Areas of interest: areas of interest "Badminton Court"
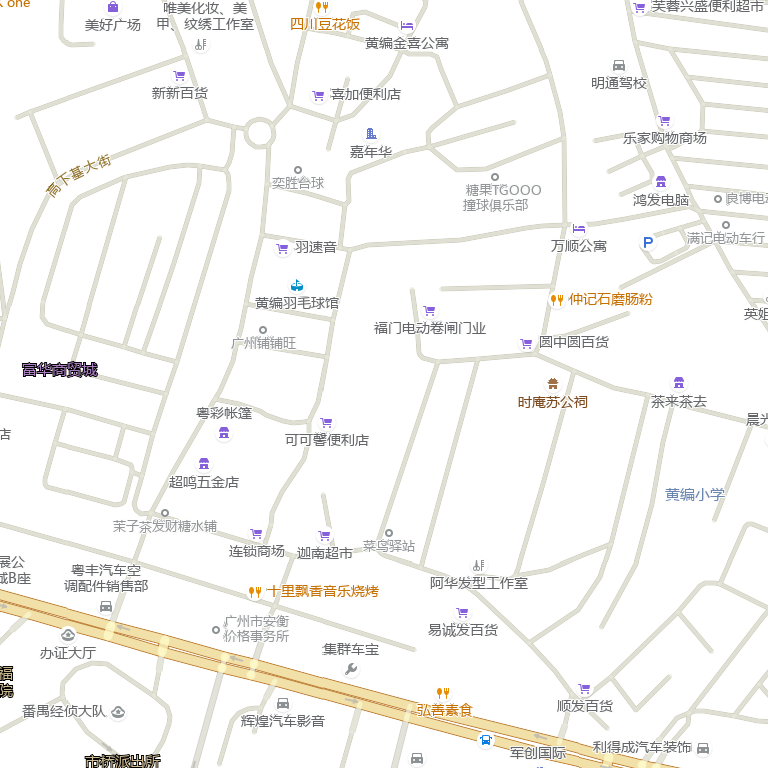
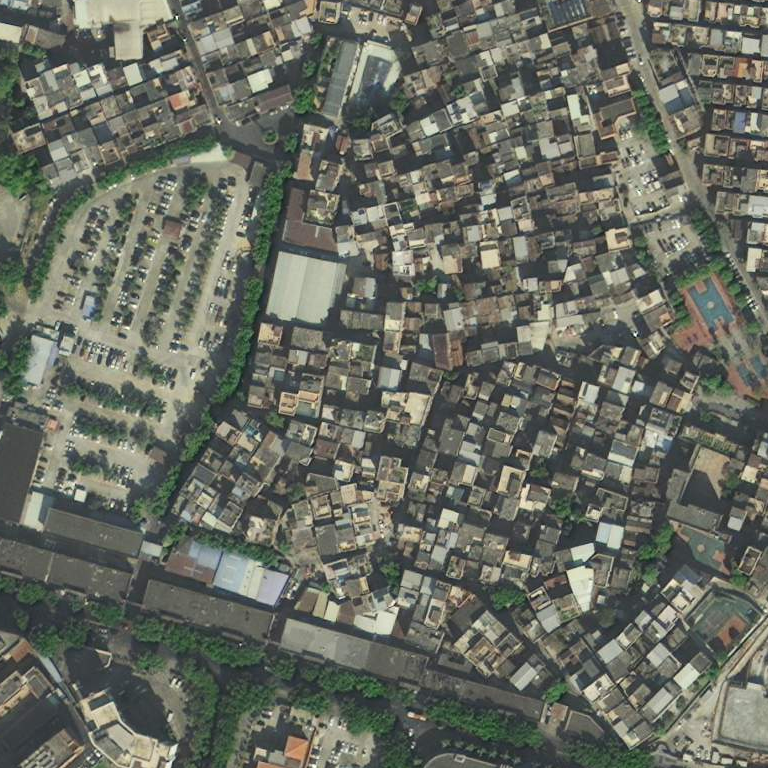